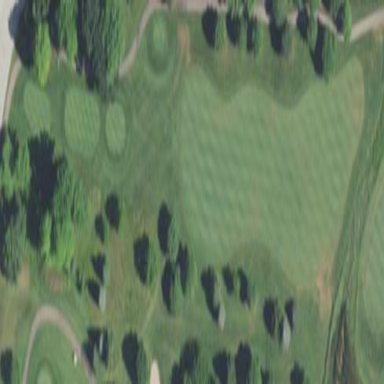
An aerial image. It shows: Rough area in golf course.